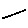
Label: line